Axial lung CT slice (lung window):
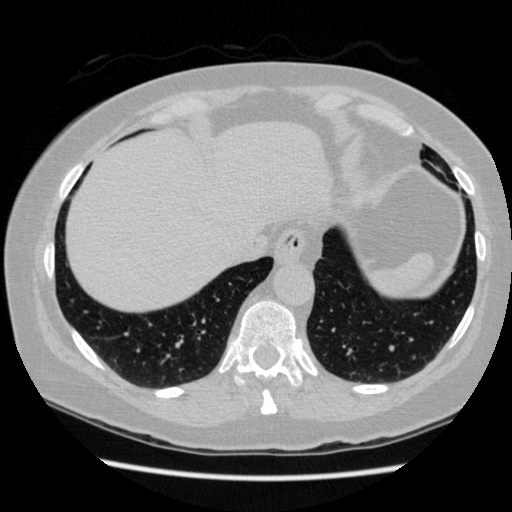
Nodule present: no